Question: I am using code first to generate tables.
I have User object:
'''
public class ApplicationUser
{
public int? ImageId { get; set; }
public virtual Image Image { get; set; }
public virtual ICollection Images { get; set; }
'''
and class Image:
'''
public class Image
{
public int ImageId { get; set; }
public int CreatedBy { get; set; }
public virtual ApplicationUser CreatedByUser { get; set; }
'''
I map objects via fluent api:
'''
protected override void OnModelCreating(DbModelBuilder modelBuilder)
{
// User can create many images
modelBuilder.Entity()
.HasRequired(e => e.CreatedByUser)
.WithMany(e => e.Images)
.HasForeignKey(e => e.CreatedBy)
.WillCascadeOnDelete(false);
// User can and doesn't have to have image
modelBuilder.Entity<ApplicationUser>()
.HasRequired(e => e.Image)
.WithOptional()
.WillCascadeOnDelete(false);
'''
The first part create me one relation 'UserId > CreatedBy' fine.
But second relation is '1:1' and related fields are 'UserId > ImageId' which is not what I am trying to make.
I have tried to use 'HasOptional' instead 'HasRequired' but then I get additional keys in tables.
What should I do to map this two tables?
Based on answer. I leave 'User' and 'Image' classes the same.
User have One image (for profile) and list of images (all other images that user created).
And I use fluent api to connect tables:

But EF generate me additional key and doesn't use 'User > ImageId' as key I can't understand why?
'''
modelBuilder.Entity<ApplicationUser>()
.HasOptional(e => e.Image)
.WithOptionalDependent()
.WillCascadeOnDelete(false);
'''
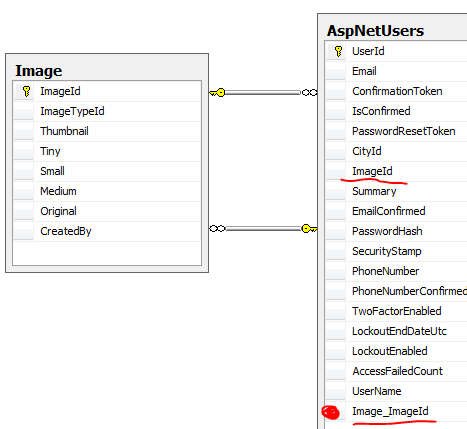
Answer: Unfortunately, EF does not support 1:1 mappings in this way. If you think about it, the reason should be obvious. How would you model this in a database? You can't. The best you can do is create dual 1:many and many:1 connections.
ie, if you have two ApplicationUser rows, they could both have the same ImageId. There's no way to guarantee that there is only one row (at least not without constraints, which EF doesn't support).
EF only supports 1:1 when using a shared primary key. That means both entities have to use the same Key name, and they both have to be primary keys, and one has to also make the other a Foreign key.